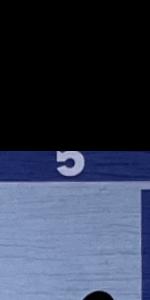
Label: Empty